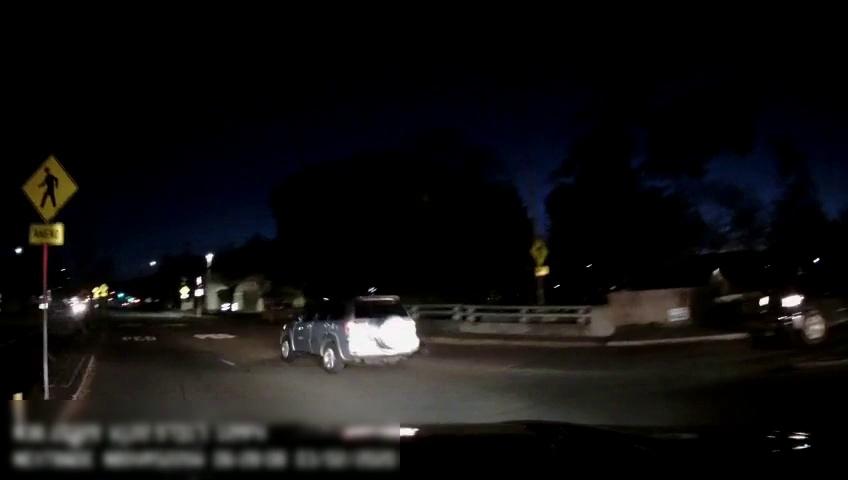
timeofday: Night
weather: Cloudy
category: Drivable Space
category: Vehicles | SUV
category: Vehicles | SUV
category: Traffic | Signs
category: Traffic | Signs